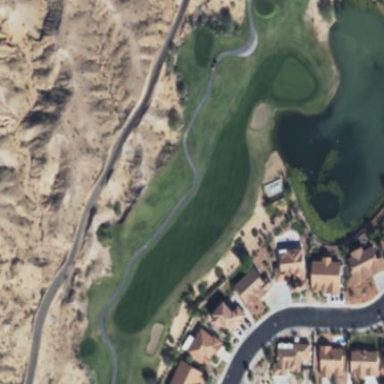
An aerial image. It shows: Rough golf area with grass surface.